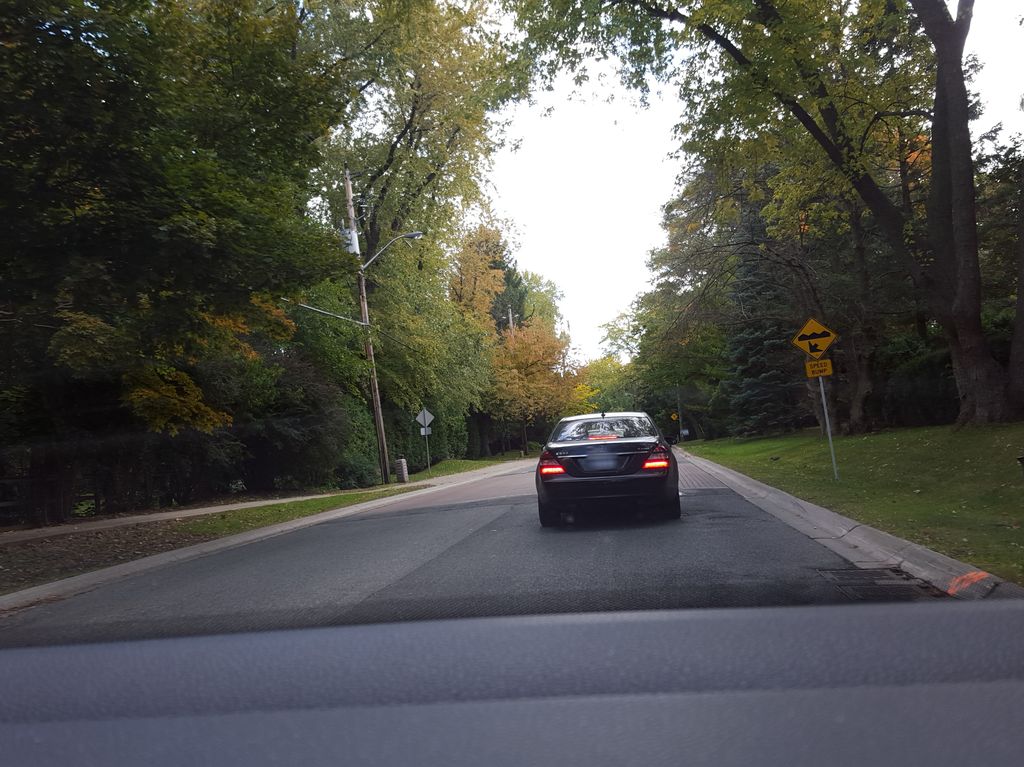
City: toronto